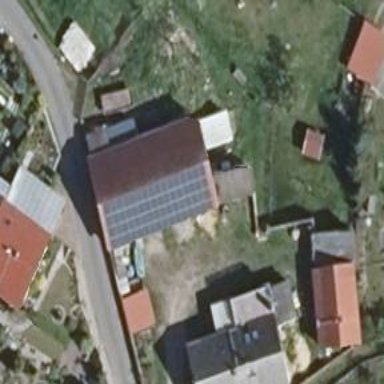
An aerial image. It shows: Solar photovoltaic panel generator producing electricity in small installation.